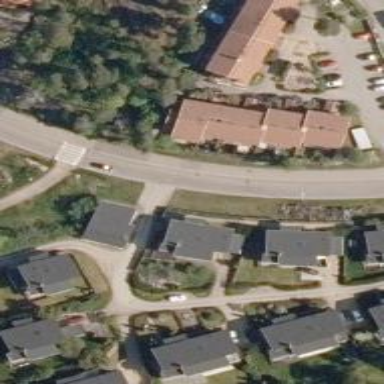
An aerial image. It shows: Informal crossing on footway.